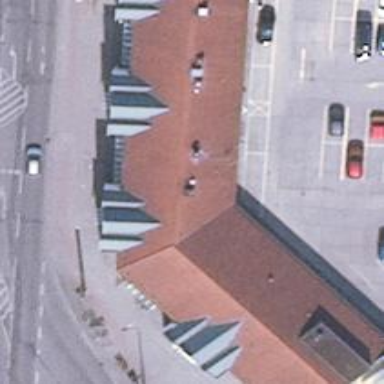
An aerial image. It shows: Bakery.